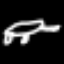
Label: frog